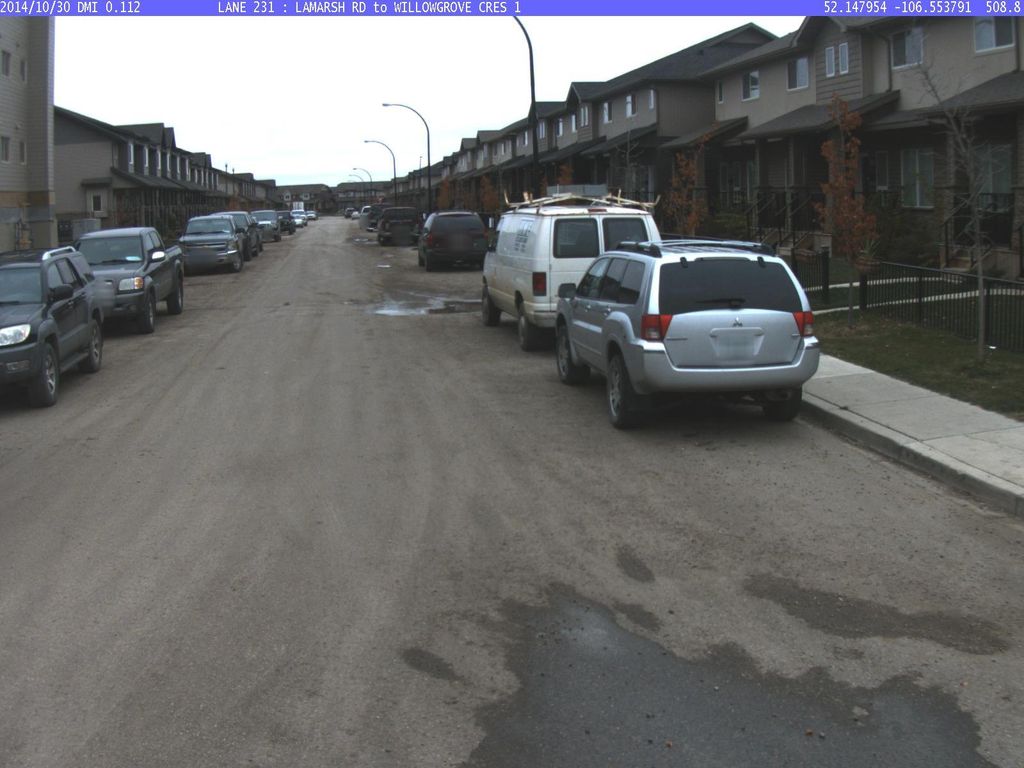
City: saskatoon